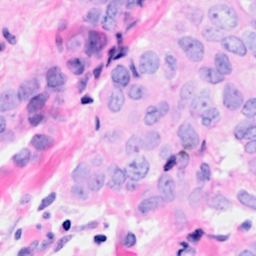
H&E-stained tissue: Breast